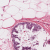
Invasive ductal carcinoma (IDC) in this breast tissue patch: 0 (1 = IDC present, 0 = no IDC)